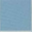
Piece: xx